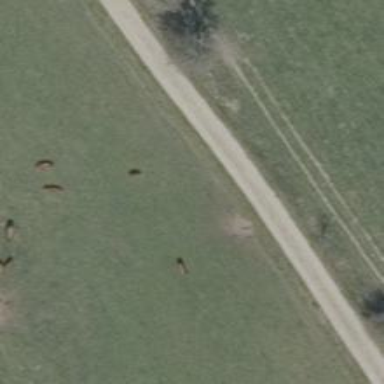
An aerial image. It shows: Unclassified road with grade 3 tracktype. The road has concrete surface for the lanes.